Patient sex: M
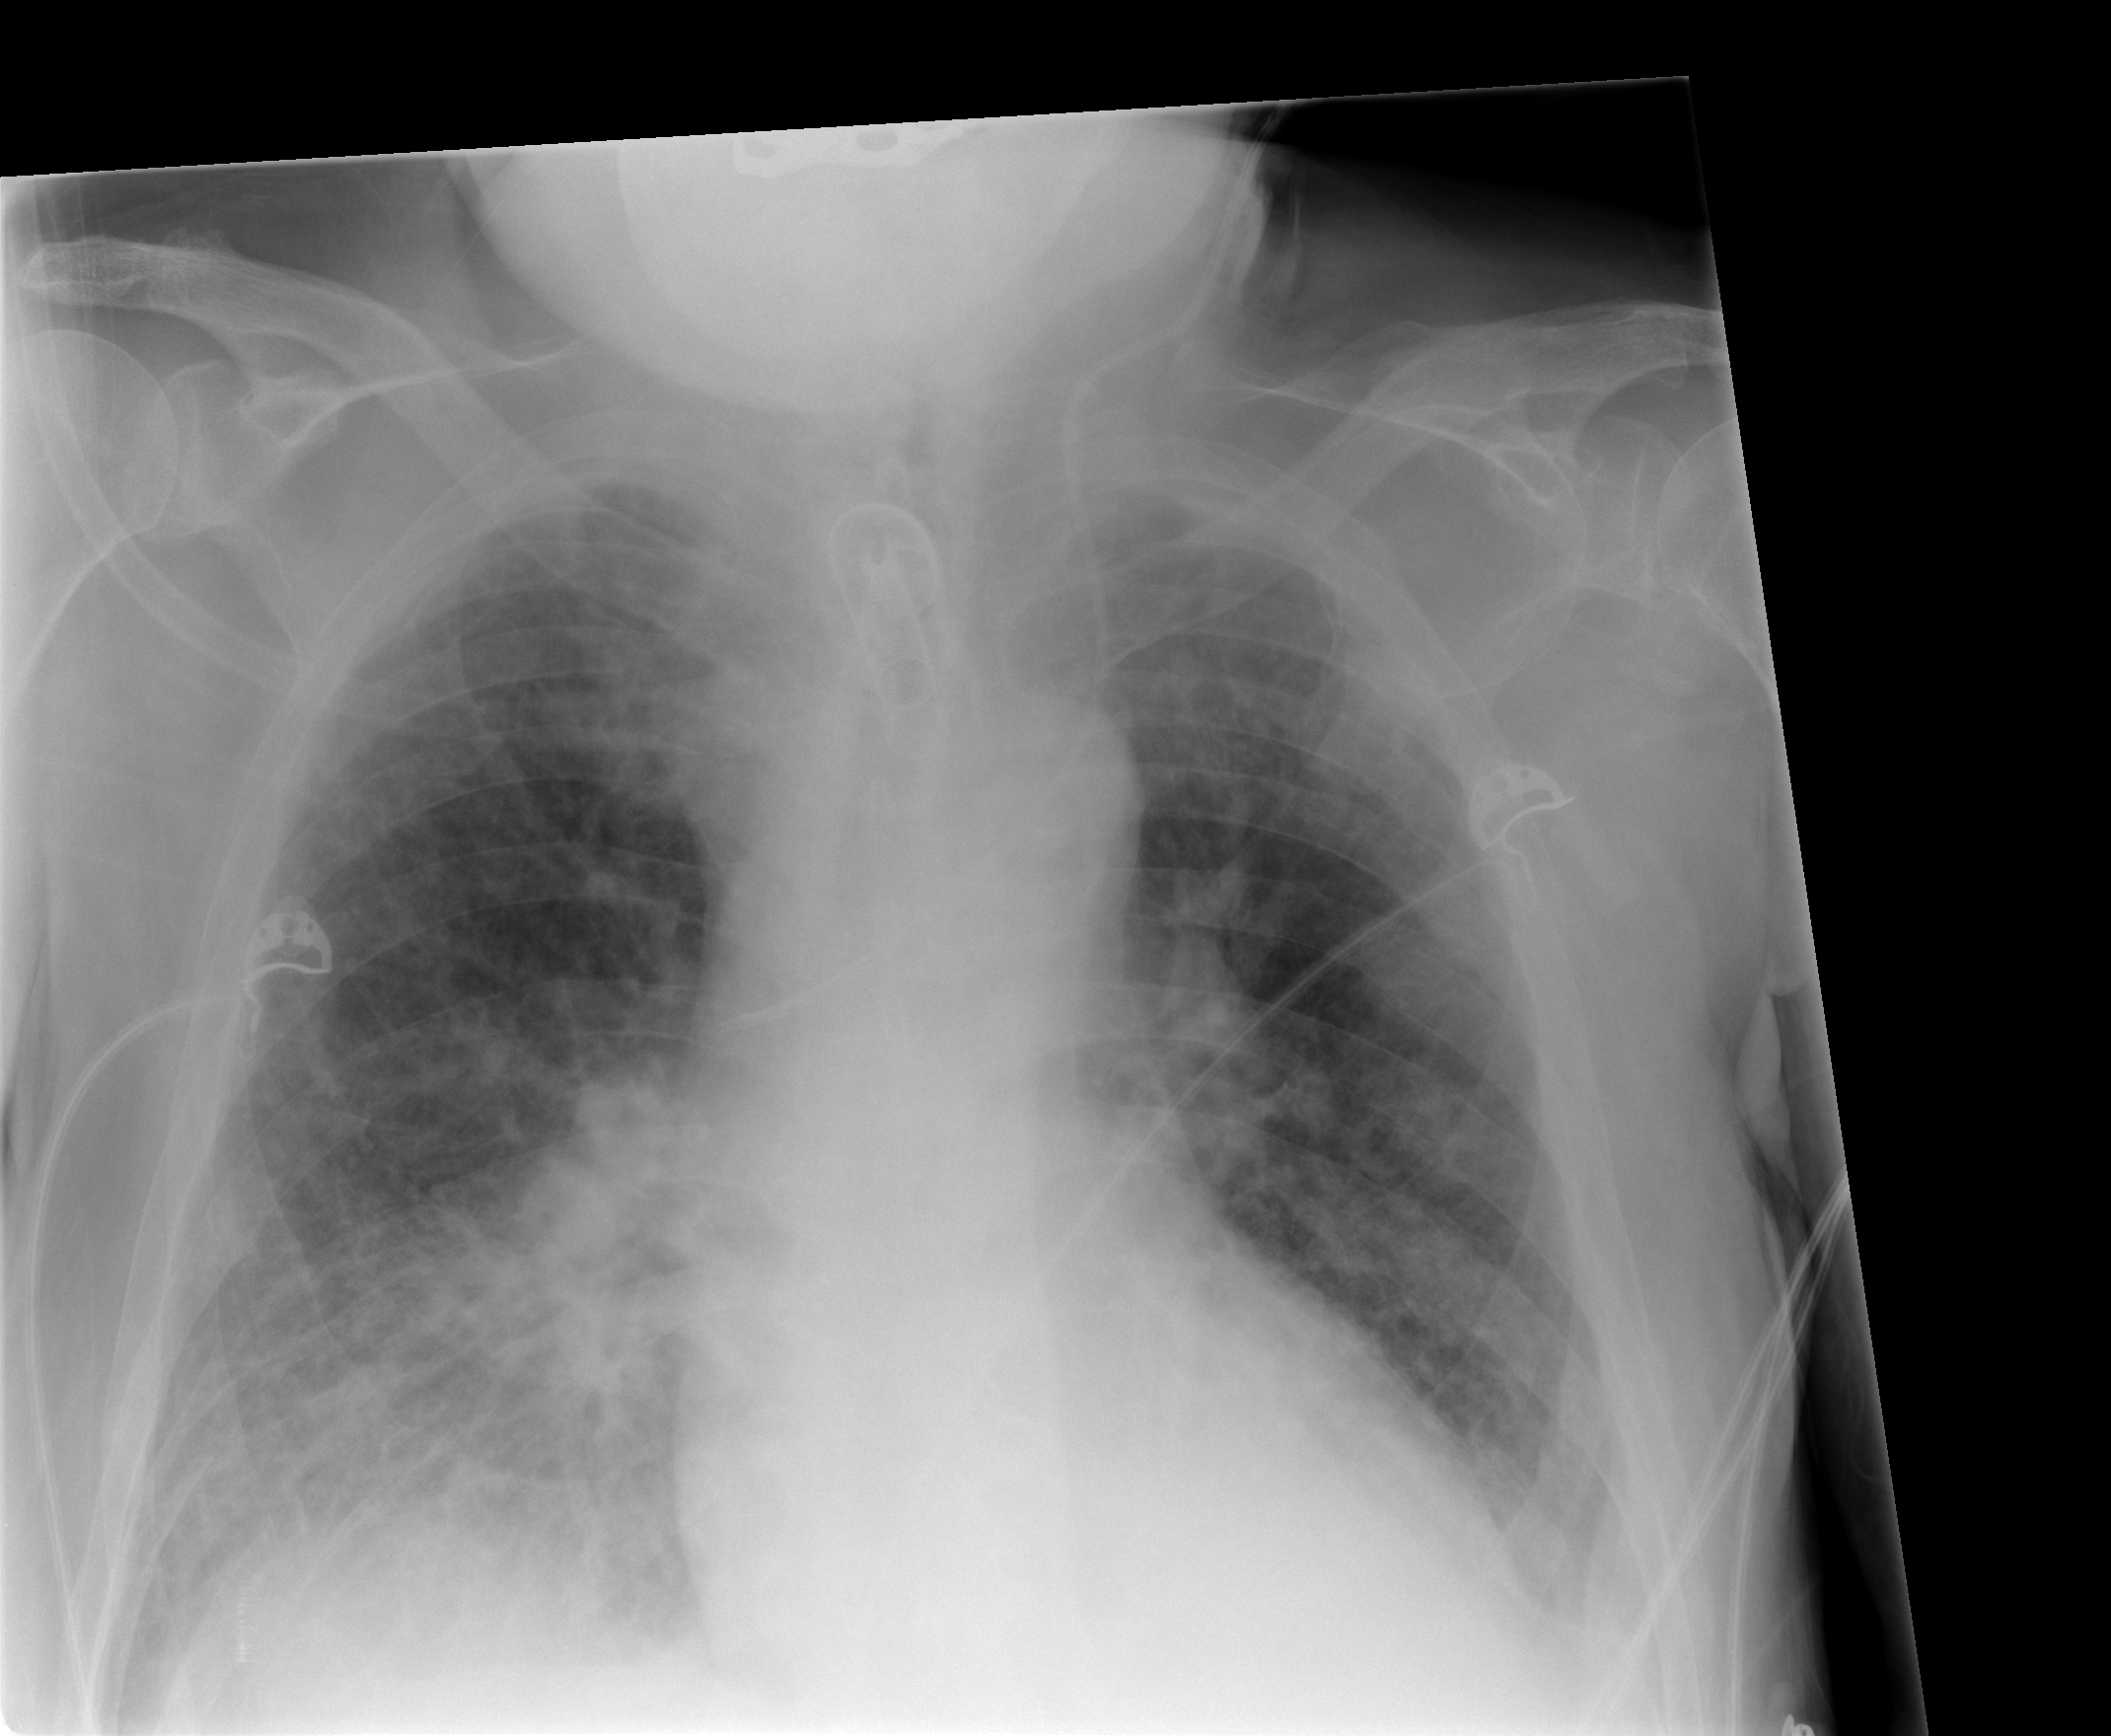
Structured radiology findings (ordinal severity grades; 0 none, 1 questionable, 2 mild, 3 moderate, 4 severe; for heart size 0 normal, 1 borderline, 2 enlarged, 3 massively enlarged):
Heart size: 0
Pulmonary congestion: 3
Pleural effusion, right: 2
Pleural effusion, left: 2
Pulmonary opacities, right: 3
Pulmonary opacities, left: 2
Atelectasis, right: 2
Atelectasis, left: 2